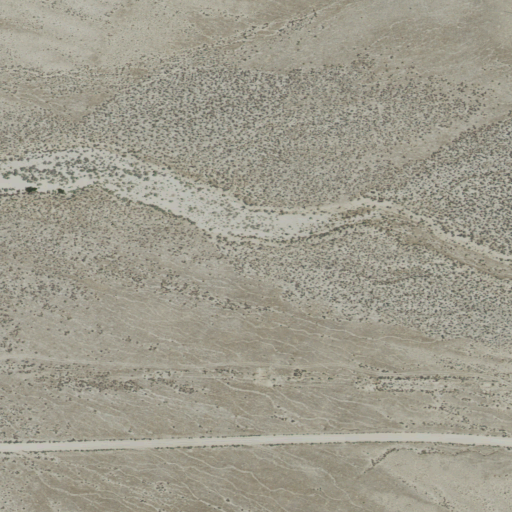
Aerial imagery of valley in Utah named Cottonwood Canyon containing shrub and open development